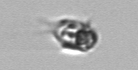
Label: Mesodinium